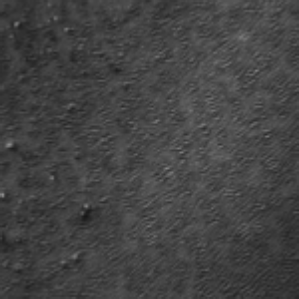
Label: frost